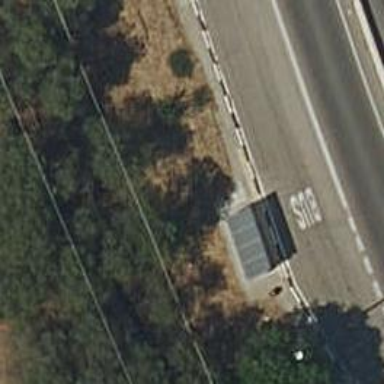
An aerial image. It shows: Bus stop with shelter. It is platform for public transport.